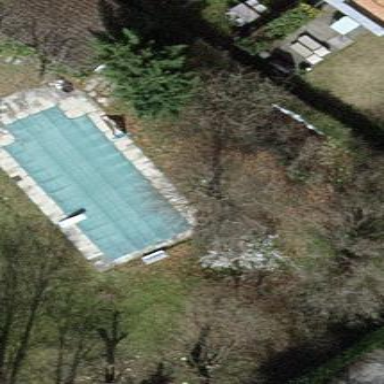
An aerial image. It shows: Swimming pool located in leisure land.